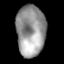
Tissue: lung
Cell type: Myeloid cells
Senescence score: 0.2045
Nuclear area (px): 1459
Mean DAPI intensity: 151.138